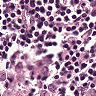
Metastatic tissue present: yes